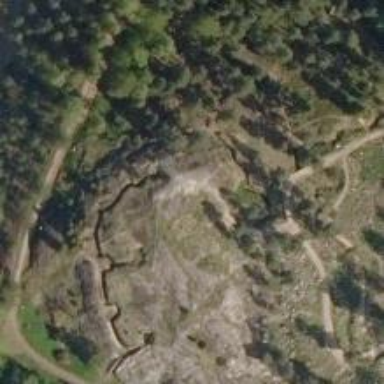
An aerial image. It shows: Historic fort.